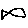
Label: fish